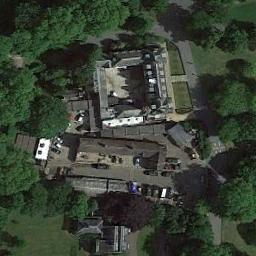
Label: palace